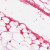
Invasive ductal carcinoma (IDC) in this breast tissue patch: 0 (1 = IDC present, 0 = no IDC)